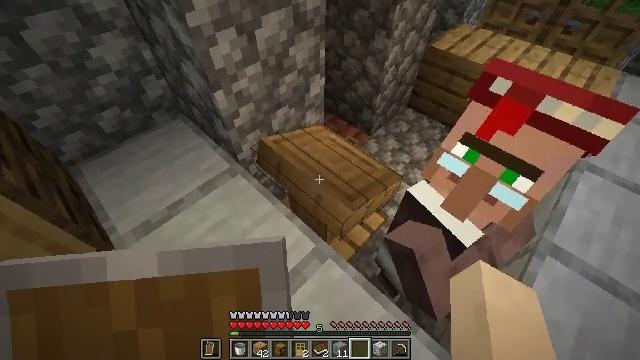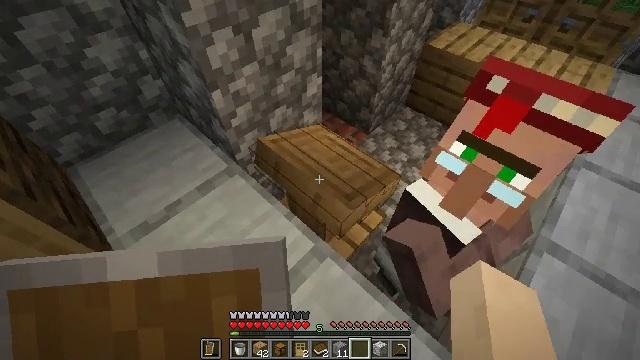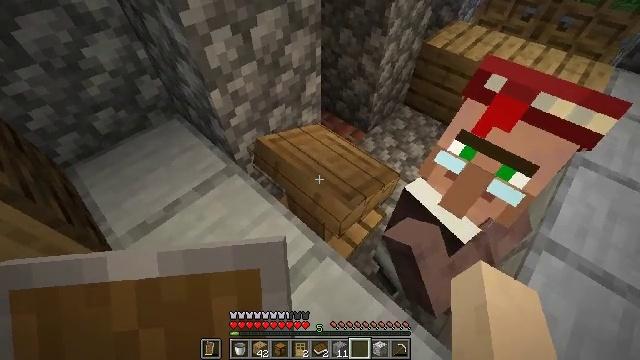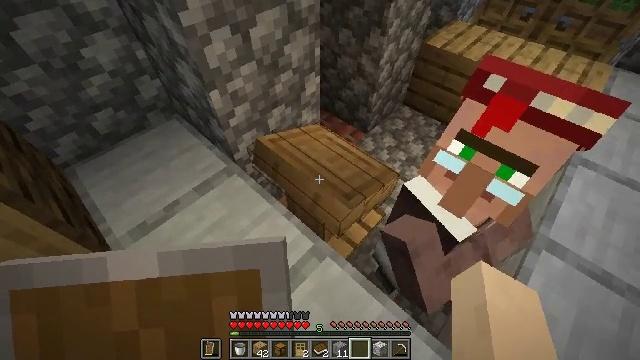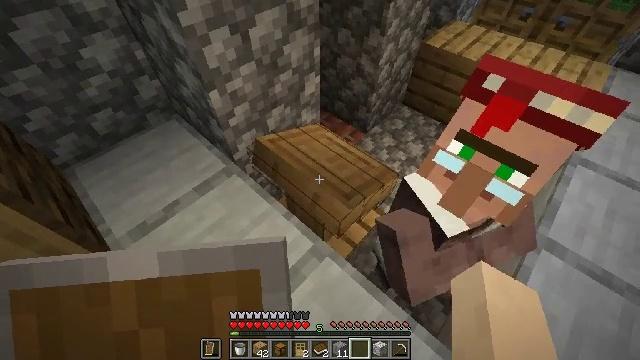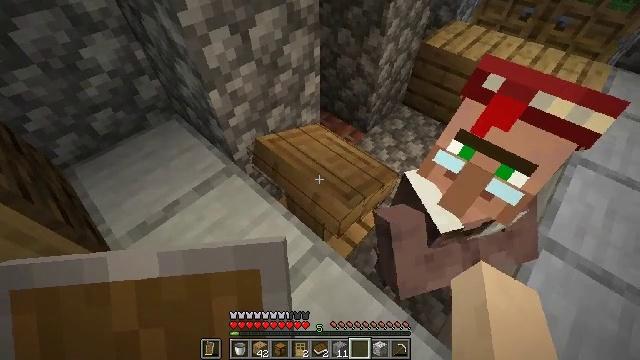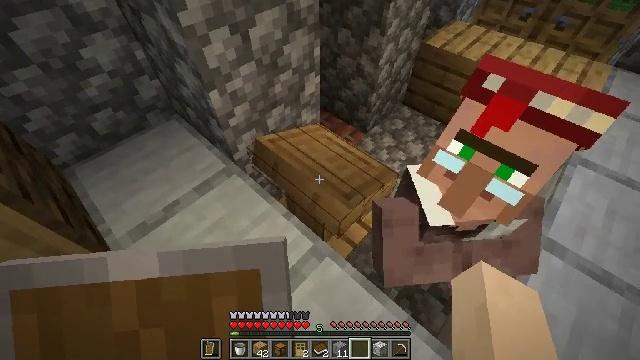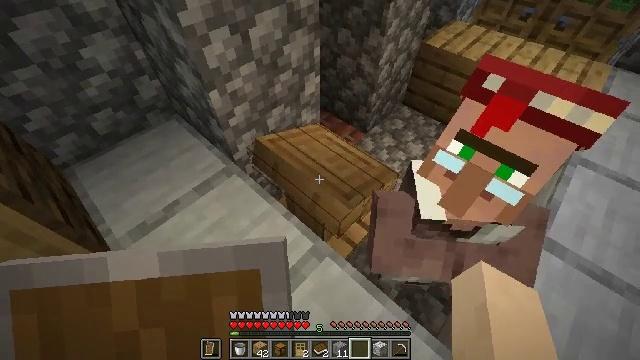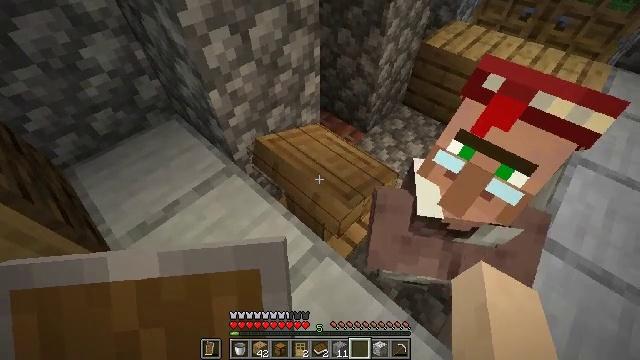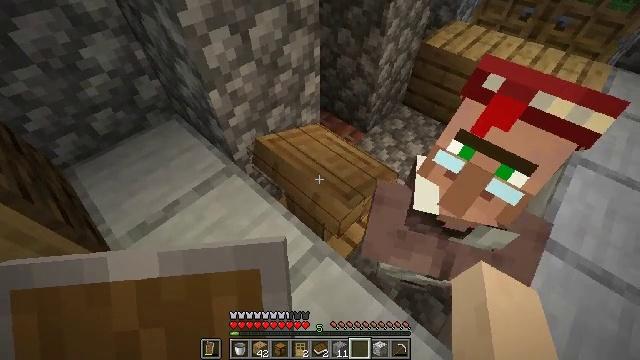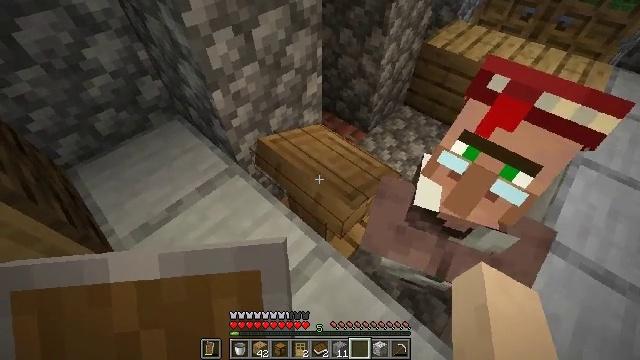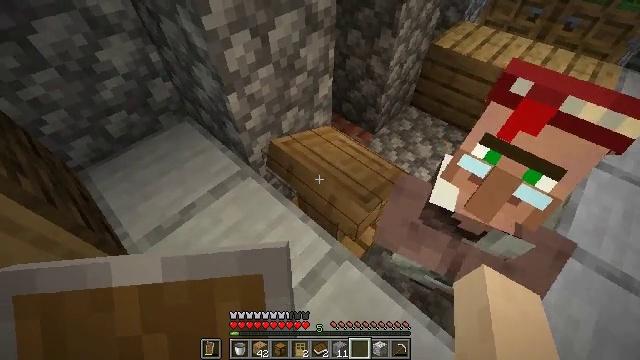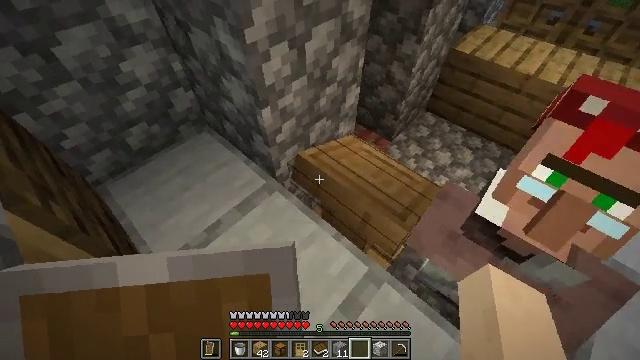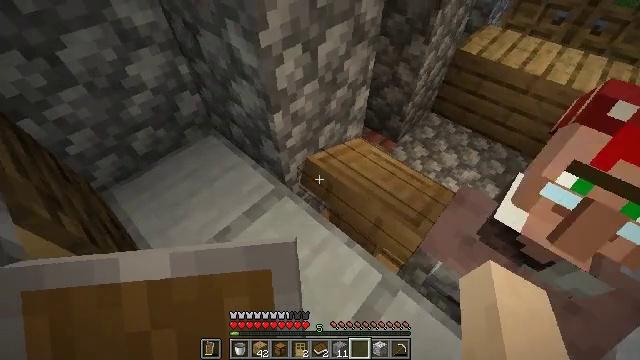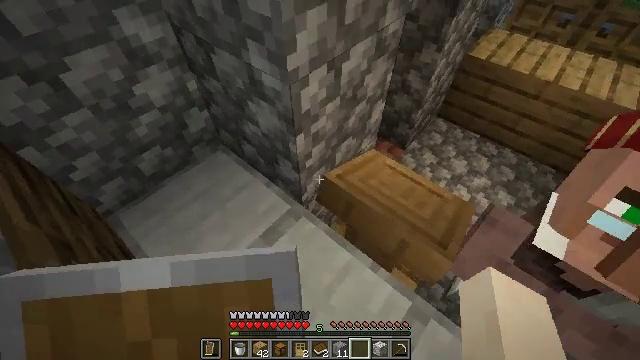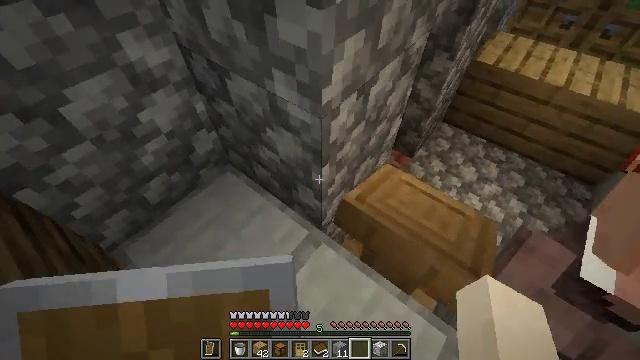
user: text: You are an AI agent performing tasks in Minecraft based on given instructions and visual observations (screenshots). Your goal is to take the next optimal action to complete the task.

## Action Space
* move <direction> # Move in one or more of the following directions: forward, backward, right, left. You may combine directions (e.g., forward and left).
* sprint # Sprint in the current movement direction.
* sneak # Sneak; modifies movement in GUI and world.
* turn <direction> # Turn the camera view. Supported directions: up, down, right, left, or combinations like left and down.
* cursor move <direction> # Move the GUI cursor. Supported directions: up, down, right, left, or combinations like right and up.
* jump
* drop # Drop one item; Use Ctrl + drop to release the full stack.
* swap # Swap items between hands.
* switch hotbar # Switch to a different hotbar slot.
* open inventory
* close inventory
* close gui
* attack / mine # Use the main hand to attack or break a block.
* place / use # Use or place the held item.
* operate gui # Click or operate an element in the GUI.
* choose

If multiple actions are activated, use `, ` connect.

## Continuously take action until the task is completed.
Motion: motion action
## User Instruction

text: Retrieve the lectern from the structure.
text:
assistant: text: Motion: no_op
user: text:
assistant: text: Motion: no_op
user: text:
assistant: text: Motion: no_op
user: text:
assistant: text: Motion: no_op
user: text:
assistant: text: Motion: no_op
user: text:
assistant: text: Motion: no_op
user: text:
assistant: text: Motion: no_op
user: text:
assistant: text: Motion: no_op
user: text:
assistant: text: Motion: no_op
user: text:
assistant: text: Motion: move left
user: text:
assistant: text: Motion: move forward and move left
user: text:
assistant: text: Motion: move forward and move left
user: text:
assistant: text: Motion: move forward and move left
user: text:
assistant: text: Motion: move forward and move left, turn right
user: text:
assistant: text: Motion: move forward and move left, turn right
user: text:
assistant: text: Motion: move forward, turn right
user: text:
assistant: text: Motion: turn right
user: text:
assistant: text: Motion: turn right and down
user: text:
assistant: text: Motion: turn right and down
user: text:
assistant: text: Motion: turn right and down
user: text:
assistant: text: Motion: turn right and down
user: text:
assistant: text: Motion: turn right
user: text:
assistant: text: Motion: turn right
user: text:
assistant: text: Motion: turn right
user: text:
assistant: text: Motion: no_op
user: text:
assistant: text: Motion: move forward
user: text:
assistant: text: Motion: move forward and move right
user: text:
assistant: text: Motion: move forward and move right, turn left
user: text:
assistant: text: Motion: move right, turn left
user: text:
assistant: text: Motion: turn left